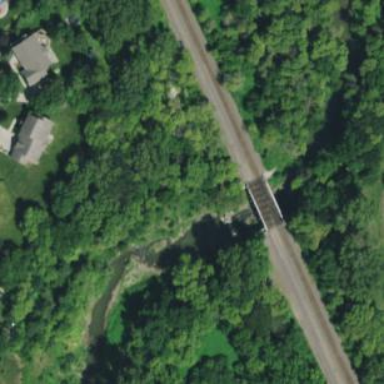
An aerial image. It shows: Bridge over railway line.